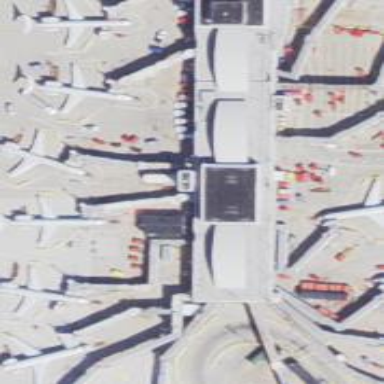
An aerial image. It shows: Airport gate.